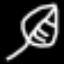
Label: leaf